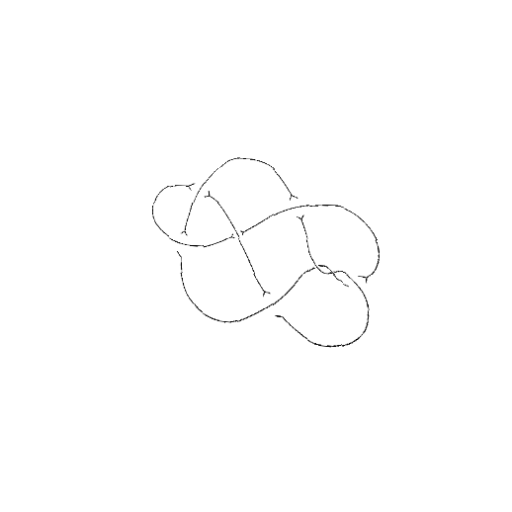
Crossing number: 8